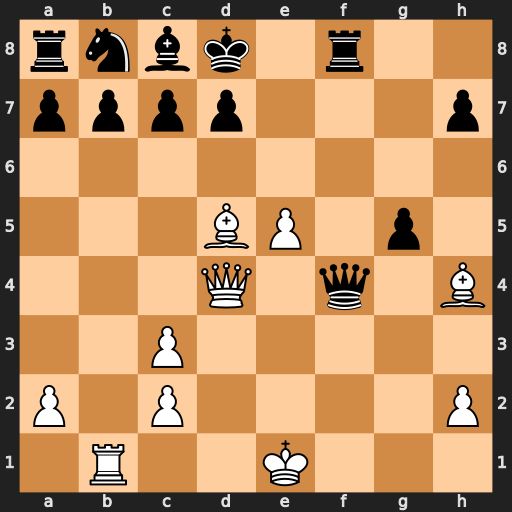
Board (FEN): rnbk1r2/pppp3p/8/3BP1p1/3Q1q1B/2P5/P1P4P/1R2K3
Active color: w
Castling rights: -
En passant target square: -
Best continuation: Qxf4 Rxf4 Bxg5+ Ke8 Bxf4